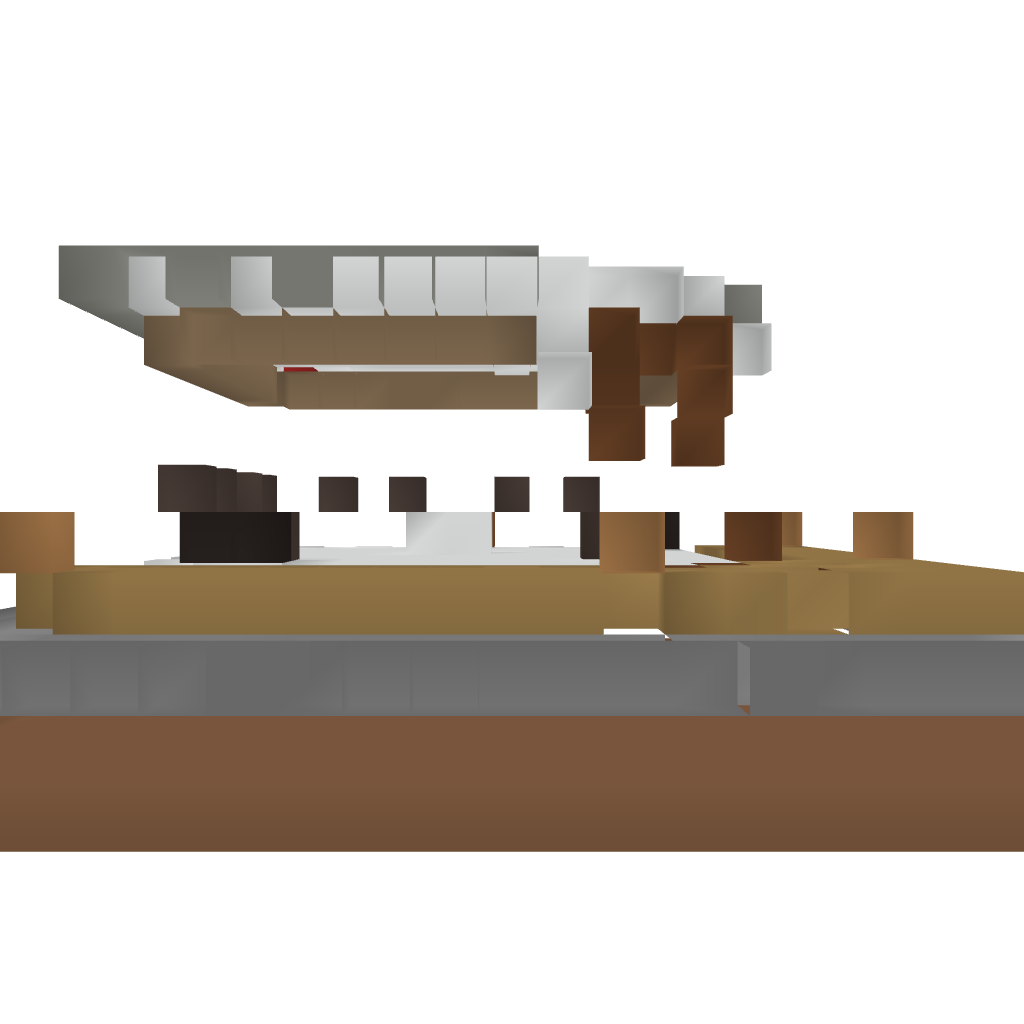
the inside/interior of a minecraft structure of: Cake Shop